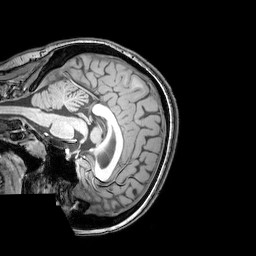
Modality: T1w
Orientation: sagittal
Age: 21
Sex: female
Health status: healthy
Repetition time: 0.081 s
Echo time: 0.037 s